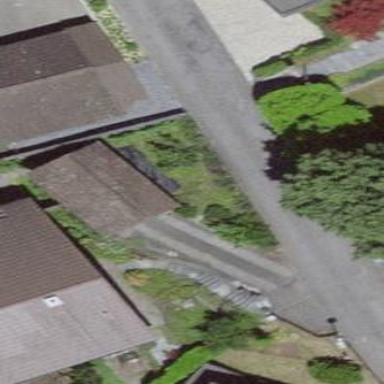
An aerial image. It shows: Garage.